Question: I'm using Angular data binding on img src so my code is
'''
<img src="{{ baseURL + dish.image }}">
'''
and the result is in the page
'''
<img src="unsafe: http://localhost:3000/images/zucchipakoda.png">
'''
I want to remove the "unsafe:" to let the image show.
<URL>

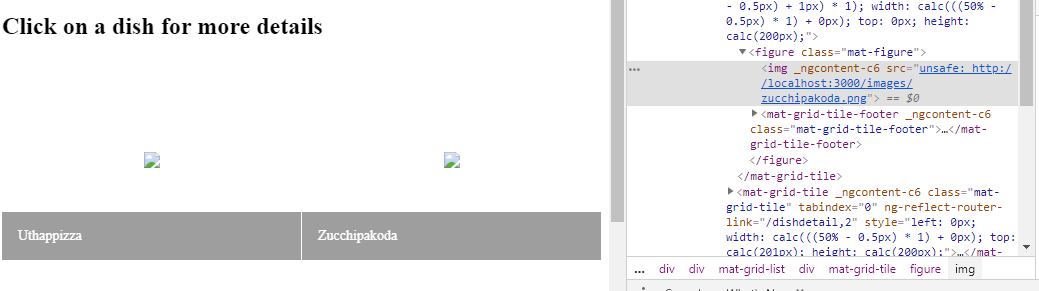
Answer: please inject DomSanitizationService in constructor
example :
'''
constructor( private dom: DomSanitizationService) {}
photoURL(imageUrl) {
return this.dom.bypassSecurityTrustUrl(imageUrl);
}
'''
OR without function photoUrl u can try it
'''
<img src="dom.bypassSecurityTrustUrl(imageUrl)"/>
'''
> note : DomSanitizer for(angular7+) and DomSanitizationService (angular2+)